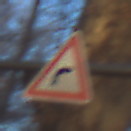
Verkehrszeichen: KurveRechts
Umgebung: Outdoor, Nature
Tageszeit: SunriseSunset
Wetter: Clear
Licht: Natural
Jahreszeit: Autumn
Kontrast: HighContrast